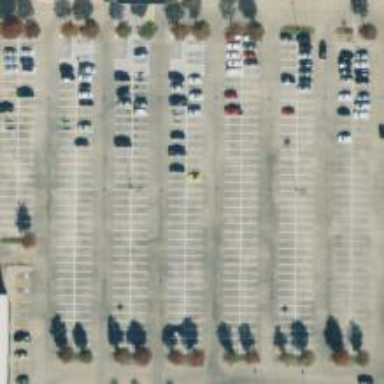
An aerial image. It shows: Parking space is available.